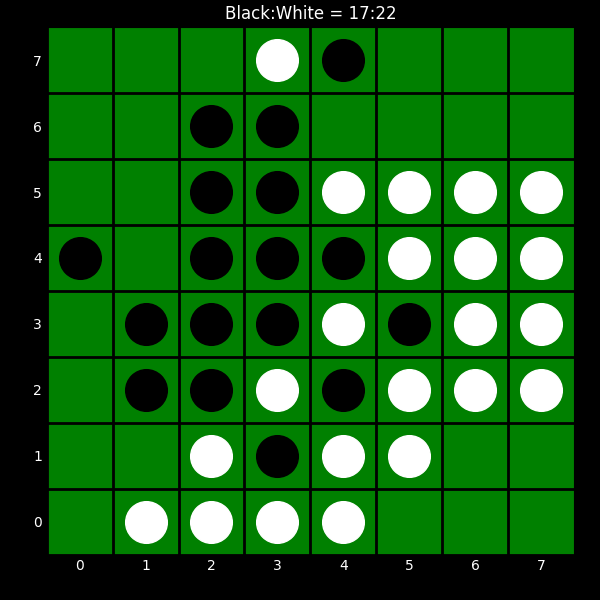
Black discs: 17
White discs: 22